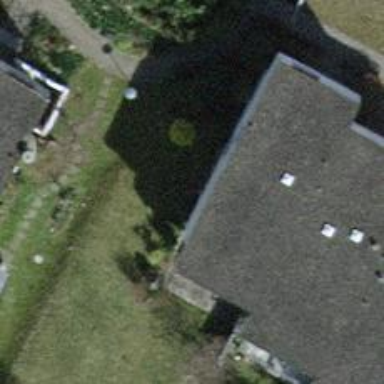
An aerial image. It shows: Building with flat roof.